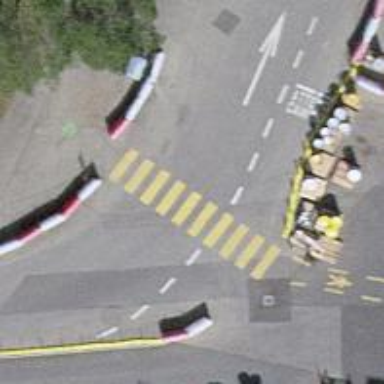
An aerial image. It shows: Uncontrolled zebra crossing.